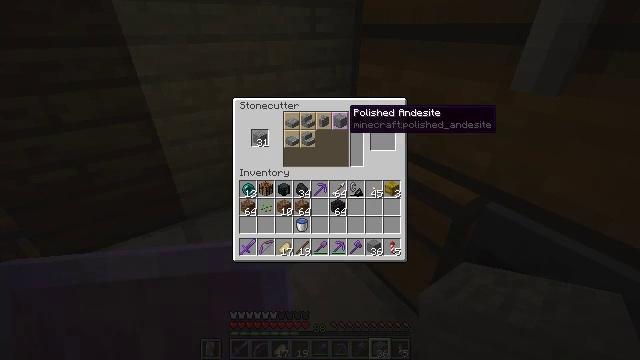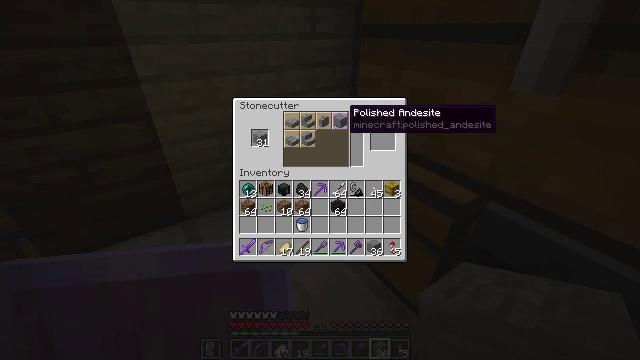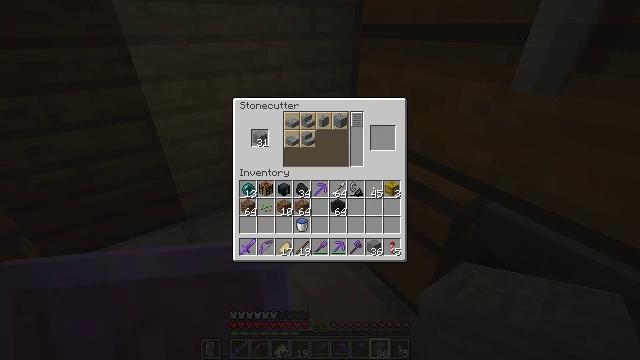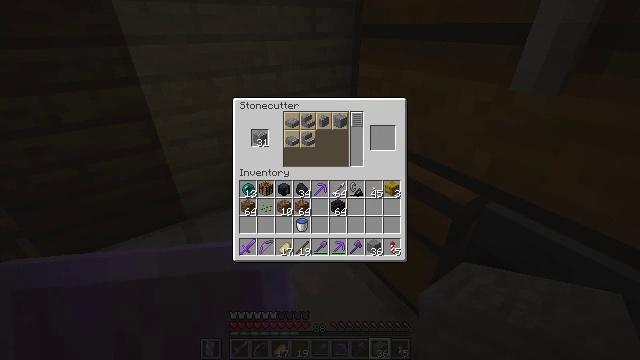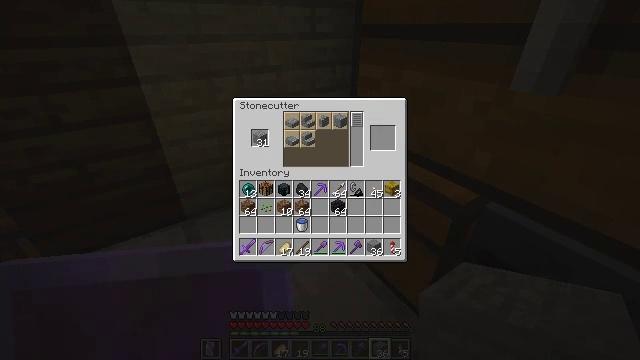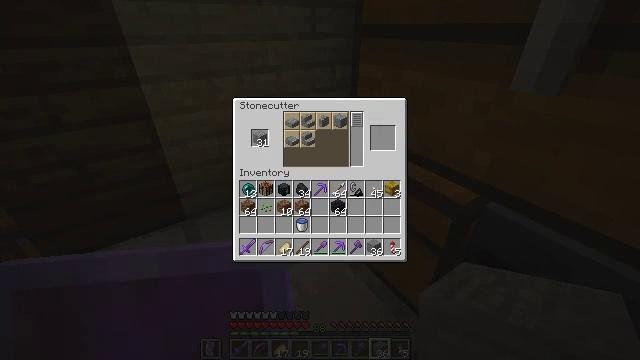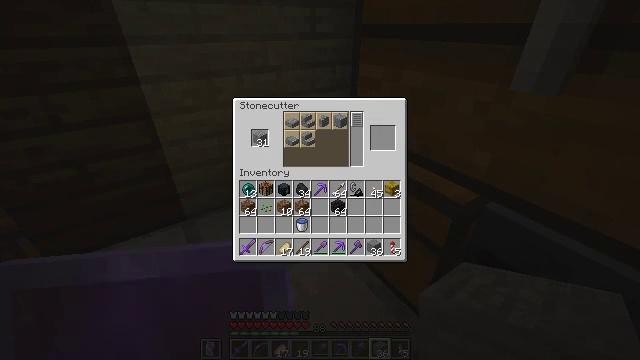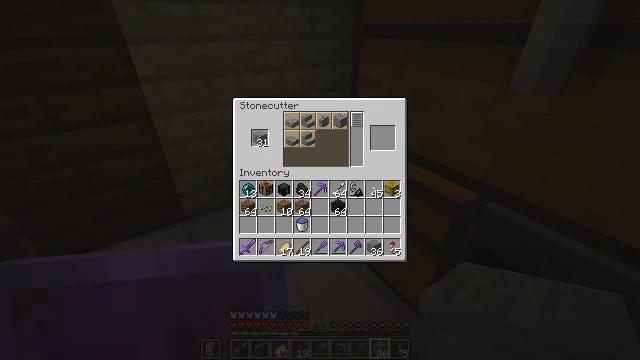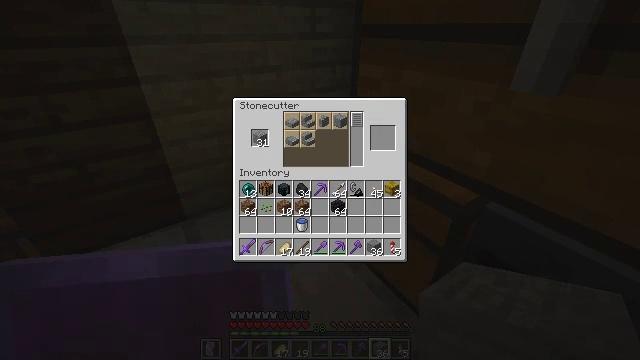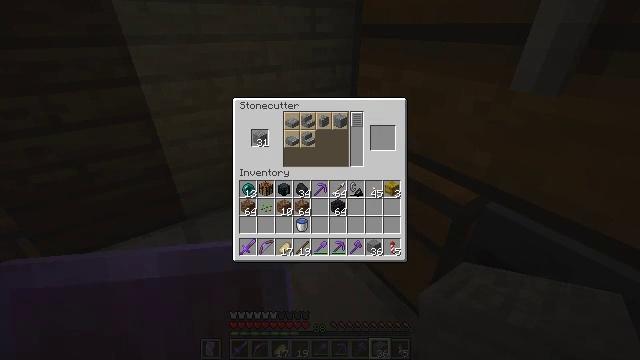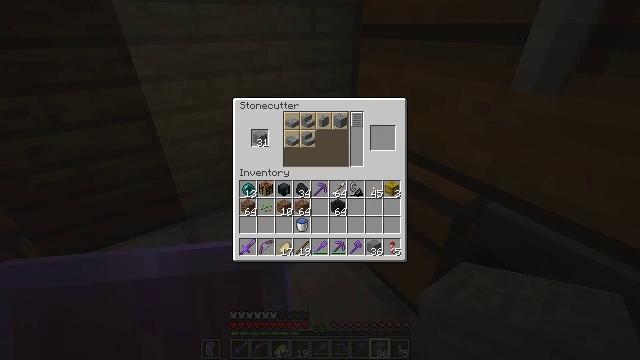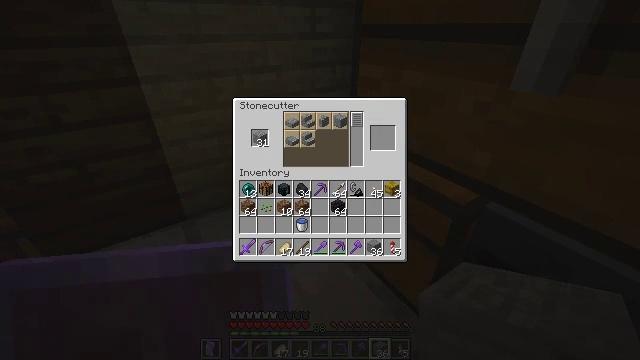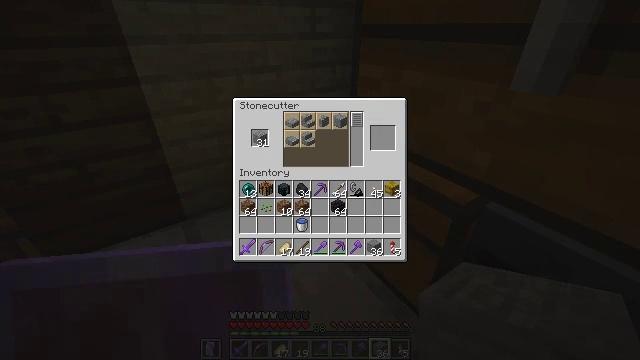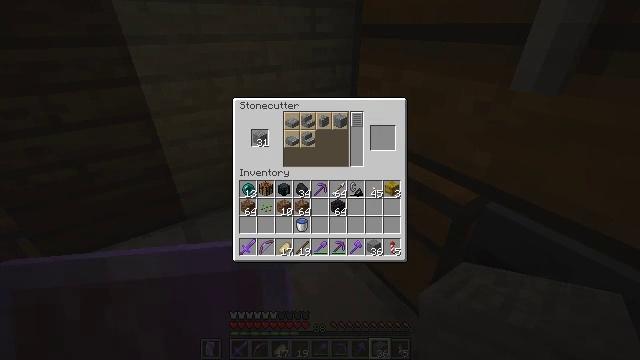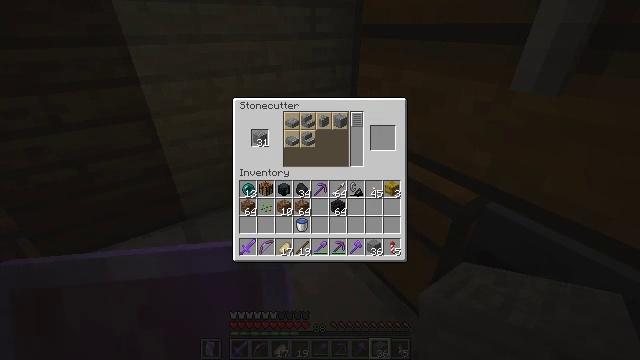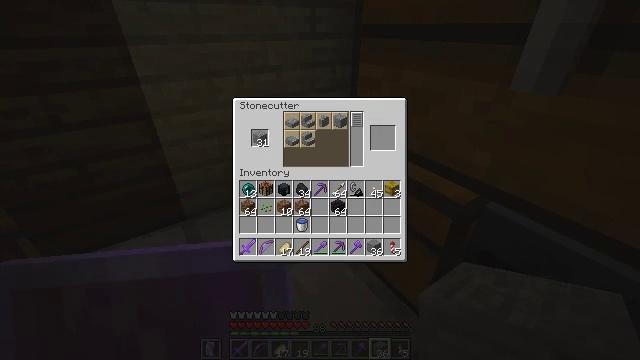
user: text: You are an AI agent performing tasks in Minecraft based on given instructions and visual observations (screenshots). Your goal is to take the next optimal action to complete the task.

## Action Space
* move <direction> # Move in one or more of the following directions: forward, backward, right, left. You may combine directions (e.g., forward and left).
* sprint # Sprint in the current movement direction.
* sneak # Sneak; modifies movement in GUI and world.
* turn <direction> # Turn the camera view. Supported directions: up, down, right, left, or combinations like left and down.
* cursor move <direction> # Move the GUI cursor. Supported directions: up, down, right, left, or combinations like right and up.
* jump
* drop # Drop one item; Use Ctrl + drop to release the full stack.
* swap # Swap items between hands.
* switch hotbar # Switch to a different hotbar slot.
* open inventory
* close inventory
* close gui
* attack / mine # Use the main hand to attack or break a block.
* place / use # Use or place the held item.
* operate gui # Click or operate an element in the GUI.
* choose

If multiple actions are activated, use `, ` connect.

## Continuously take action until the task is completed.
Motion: motion action
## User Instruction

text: Put polished blackstone in the crafting grid to craft polished blackstone bricks.
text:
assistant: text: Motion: no_op
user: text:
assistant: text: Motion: turn right
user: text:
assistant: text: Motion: turn right
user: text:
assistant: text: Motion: no_op
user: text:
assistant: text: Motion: no_op
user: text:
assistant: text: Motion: no_op
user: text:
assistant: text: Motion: no_op
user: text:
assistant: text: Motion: no_op
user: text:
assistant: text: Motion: no_op
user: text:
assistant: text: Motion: no_op
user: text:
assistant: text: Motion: no_op
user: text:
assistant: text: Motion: no_op
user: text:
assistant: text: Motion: no_op
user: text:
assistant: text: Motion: no_op
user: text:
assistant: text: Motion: no_op
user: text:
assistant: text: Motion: no_op
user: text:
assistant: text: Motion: no_op
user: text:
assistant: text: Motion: no_op
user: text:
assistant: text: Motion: no_op
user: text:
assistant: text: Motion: no_op
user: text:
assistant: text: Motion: no_op
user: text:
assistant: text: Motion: no_op
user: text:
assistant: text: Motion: attack / mine
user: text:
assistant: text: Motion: attack / mine
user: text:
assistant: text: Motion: attack / mine
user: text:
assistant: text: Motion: attack / mine
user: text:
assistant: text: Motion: attack / mine
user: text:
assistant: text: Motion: attack / mine
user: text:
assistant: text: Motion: attack / mine
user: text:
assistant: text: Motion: attack / mine